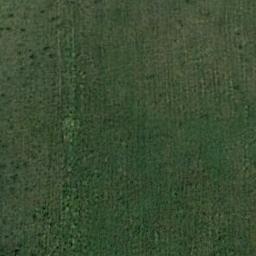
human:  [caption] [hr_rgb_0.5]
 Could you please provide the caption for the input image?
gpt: This meadow has dense grasses and a striped texture .

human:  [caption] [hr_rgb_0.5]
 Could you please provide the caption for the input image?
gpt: The meadow is dense but uneven .

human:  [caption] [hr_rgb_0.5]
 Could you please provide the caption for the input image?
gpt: A large lush green meadow covered with green grass .

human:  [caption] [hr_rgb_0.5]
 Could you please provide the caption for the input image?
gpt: There are two bare fields on the grass .

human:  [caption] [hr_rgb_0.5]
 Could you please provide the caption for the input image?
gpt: A dense meadow with many green grass .